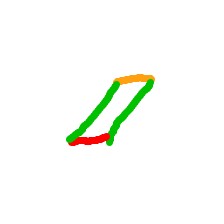
Shape: parallelogram